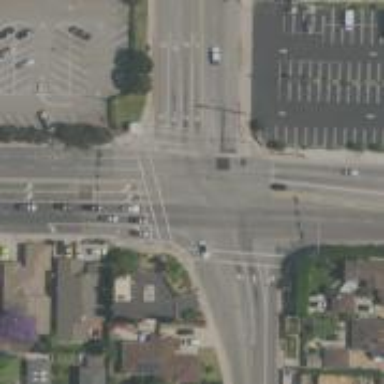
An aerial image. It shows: Marked crossing on the road.